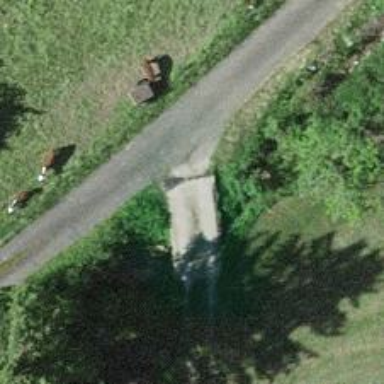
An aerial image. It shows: Track road with grade3 tracktype. The road has bridge.